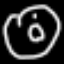
Label: donut